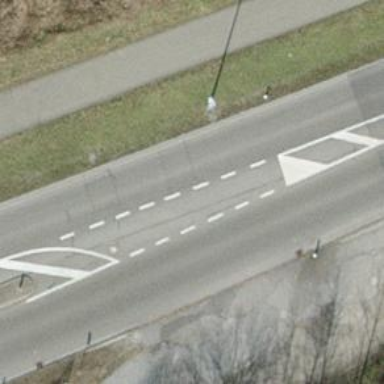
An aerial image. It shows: Asphalt road classified as primary highway.